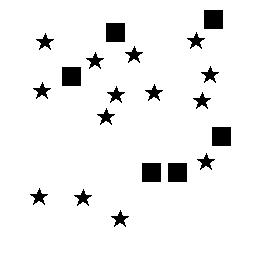
Squares: 6
Triangles: 0
Stars: 14
Total shapes: 20